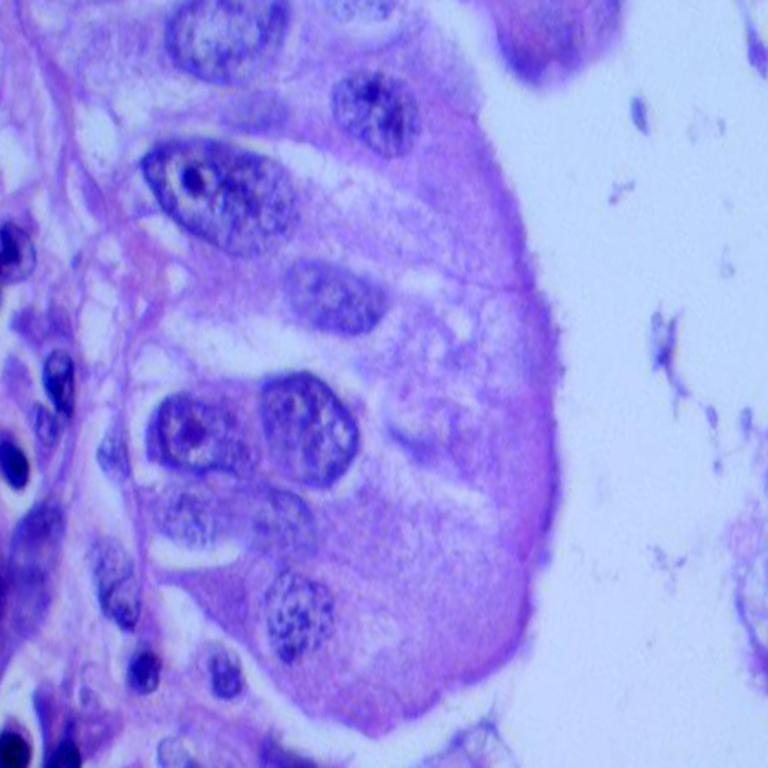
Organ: lung
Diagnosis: adenocarcinomas